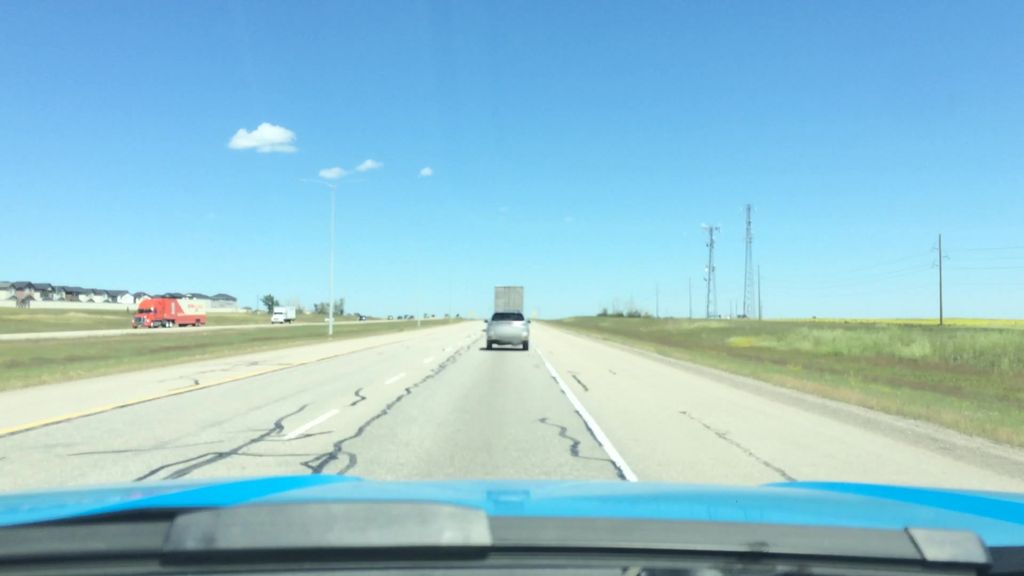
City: calgary